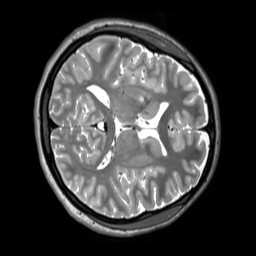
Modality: T2w
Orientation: axial
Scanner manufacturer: siemens
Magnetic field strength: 3 T
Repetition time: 3.2 s
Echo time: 0.406 s